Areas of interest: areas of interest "Whirlwind Stadium"
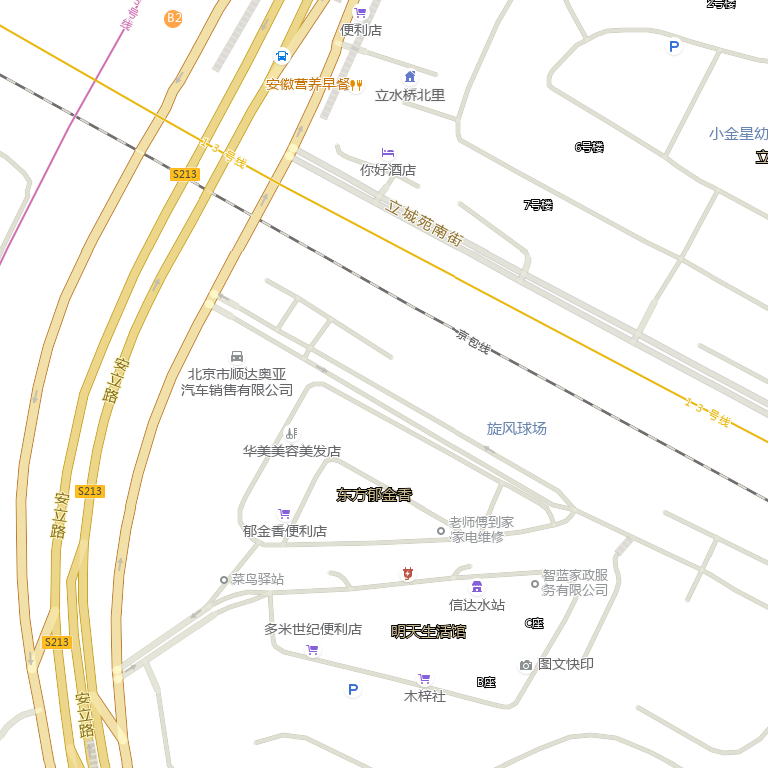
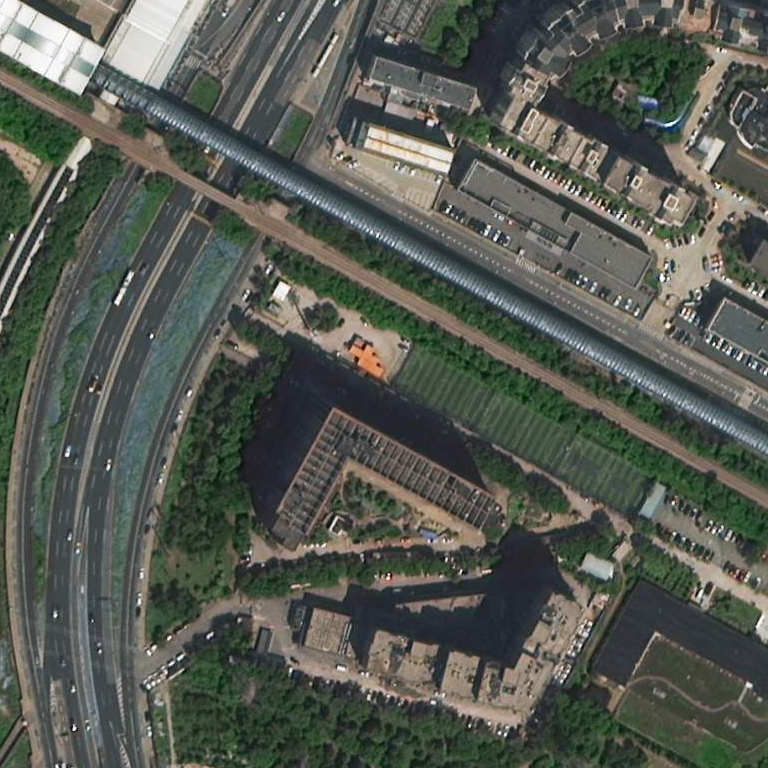